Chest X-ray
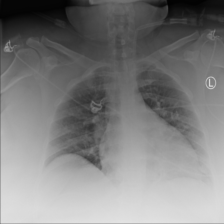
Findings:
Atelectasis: negative
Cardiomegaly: negative
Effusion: negative
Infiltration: positive
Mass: negative
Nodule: negative
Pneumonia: negative
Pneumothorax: negative
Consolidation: negative
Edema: negative
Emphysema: negative
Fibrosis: negative
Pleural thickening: negative
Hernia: negative